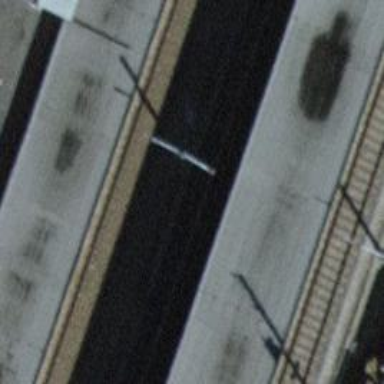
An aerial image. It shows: Railway milestone.